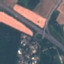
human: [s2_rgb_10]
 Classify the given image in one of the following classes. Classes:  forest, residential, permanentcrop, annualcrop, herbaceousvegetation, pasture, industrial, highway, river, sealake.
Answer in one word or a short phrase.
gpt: Highway